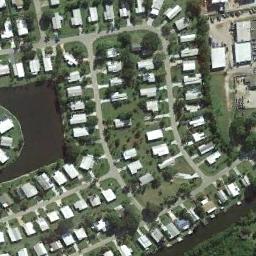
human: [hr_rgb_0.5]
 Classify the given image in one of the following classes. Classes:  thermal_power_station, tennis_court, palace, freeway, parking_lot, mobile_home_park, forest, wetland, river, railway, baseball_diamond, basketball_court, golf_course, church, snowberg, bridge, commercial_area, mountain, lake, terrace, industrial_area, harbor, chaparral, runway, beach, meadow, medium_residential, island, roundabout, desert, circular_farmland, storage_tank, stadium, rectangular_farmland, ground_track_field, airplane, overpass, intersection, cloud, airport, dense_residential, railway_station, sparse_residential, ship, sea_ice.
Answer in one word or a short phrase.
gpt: mobile_home_park